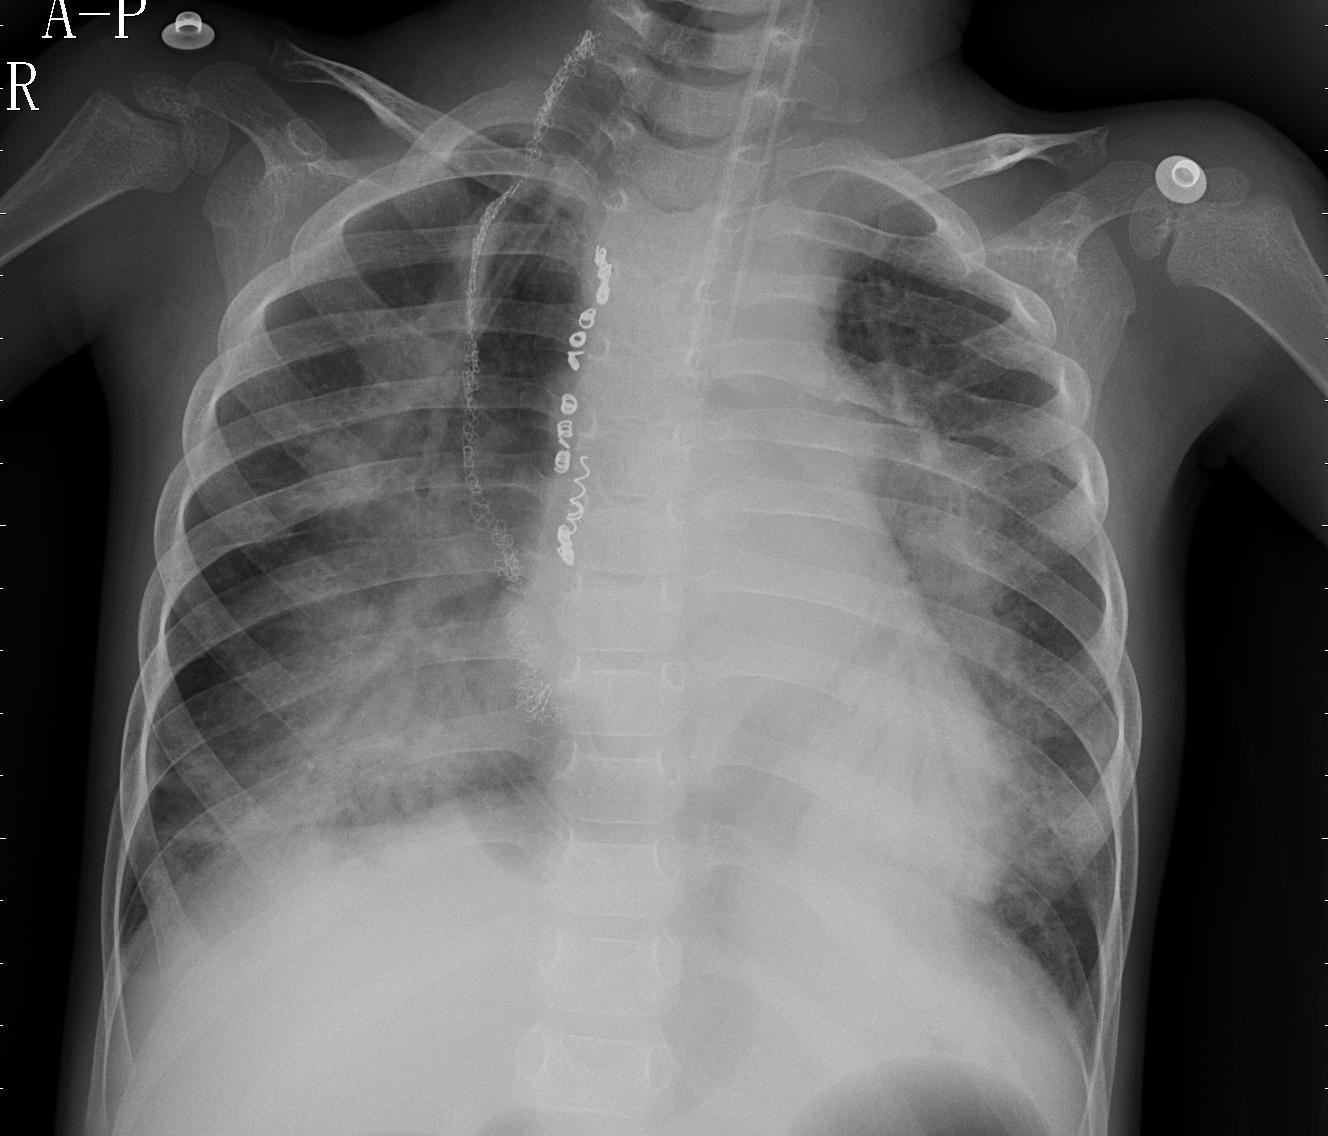
Diagnosis: PNEUMONIA